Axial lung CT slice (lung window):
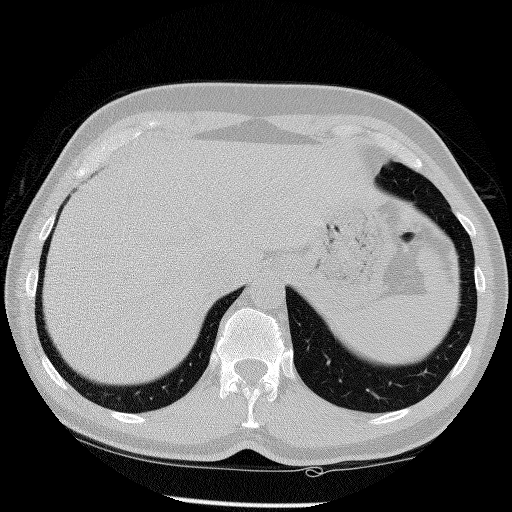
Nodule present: no